Question: First English is not my native language, so this question can be answered somewhere else or may be duplicated, i tried to Google it, but i didn't find the proper way to describe my need so thank you for understanding.
i have two application (Server/Clients), The database is in the Server machine, and the Client application will just connect to the Database using Sql Server, I'm using EF, my question :
when i wanted to add Data Server, in the wizard it asks for SQL Authentication user :

I'm not sure, but i don't think i should use the "sa" account right !? can somebody confirm that to me please, and suggest me the right approach to do that ! thank you so much.
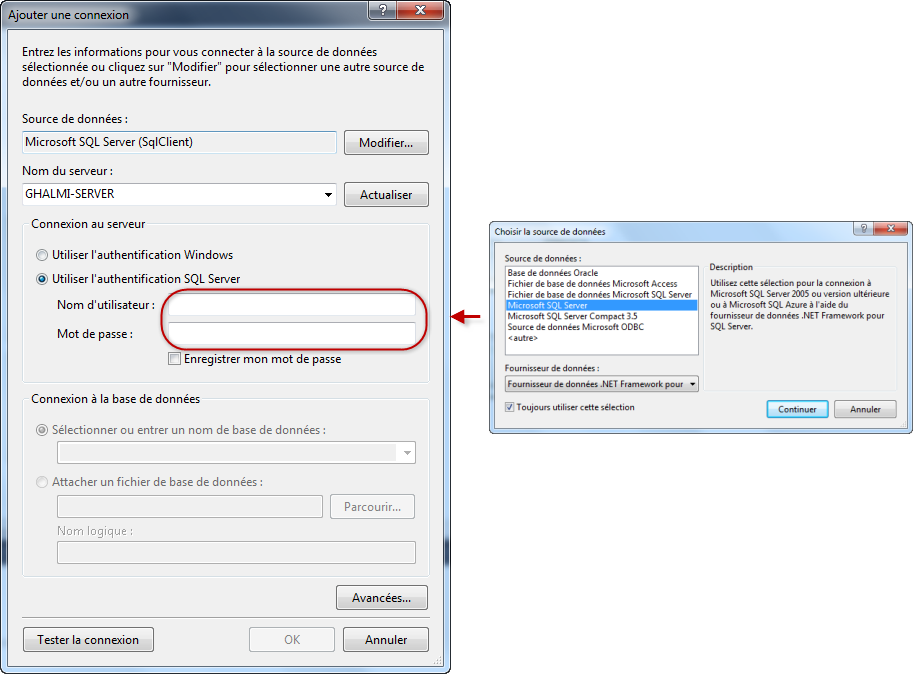
Answer: No, never use SA. Make a user for the server to use and givce it the needed rights. It is quite normal to have application specific logins on a database server.